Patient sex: M
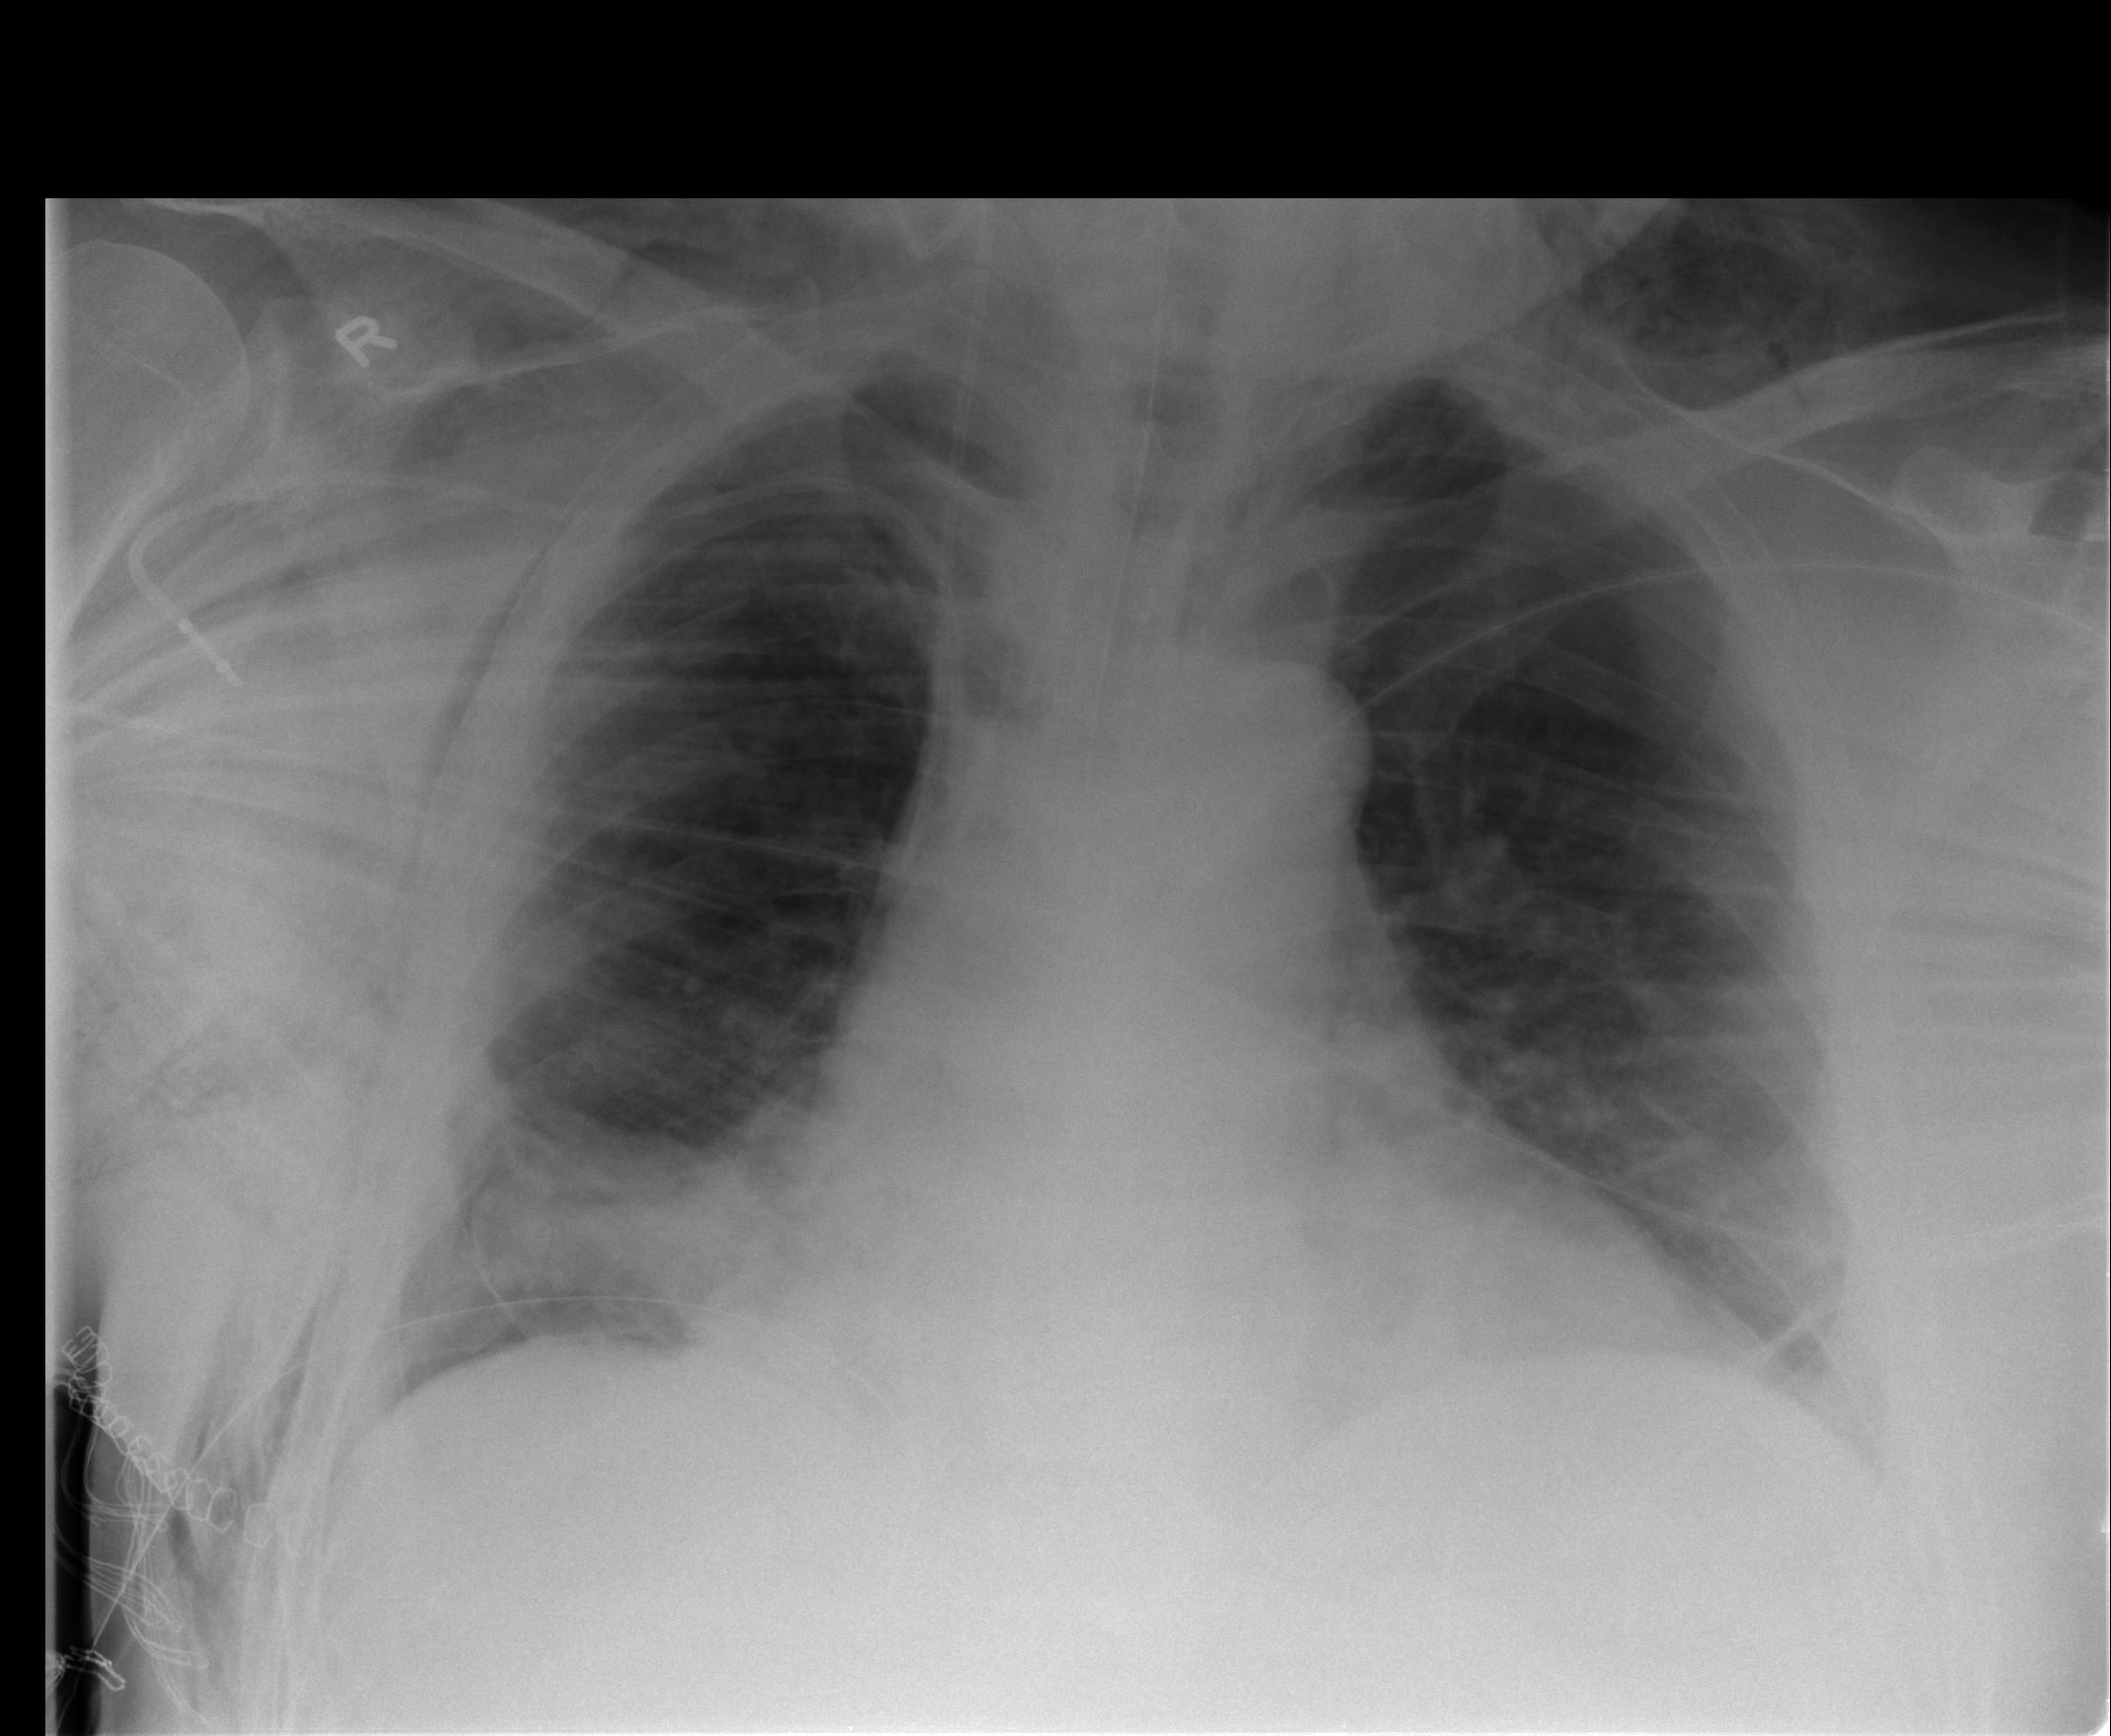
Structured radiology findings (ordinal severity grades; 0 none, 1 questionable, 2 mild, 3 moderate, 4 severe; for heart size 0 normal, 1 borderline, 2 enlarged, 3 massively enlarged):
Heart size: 2
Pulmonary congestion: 1
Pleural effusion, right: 1
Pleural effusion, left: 1
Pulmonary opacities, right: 1
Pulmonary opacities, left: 0
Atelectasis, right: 3
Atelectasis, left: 2